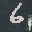
Label: 6